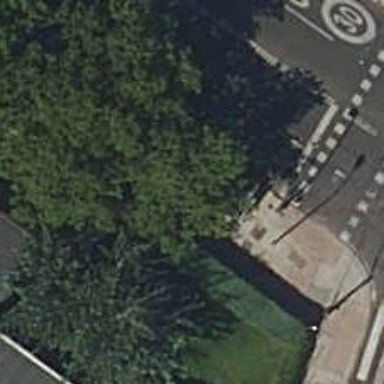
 serving as platform for public transportation."